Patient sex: F
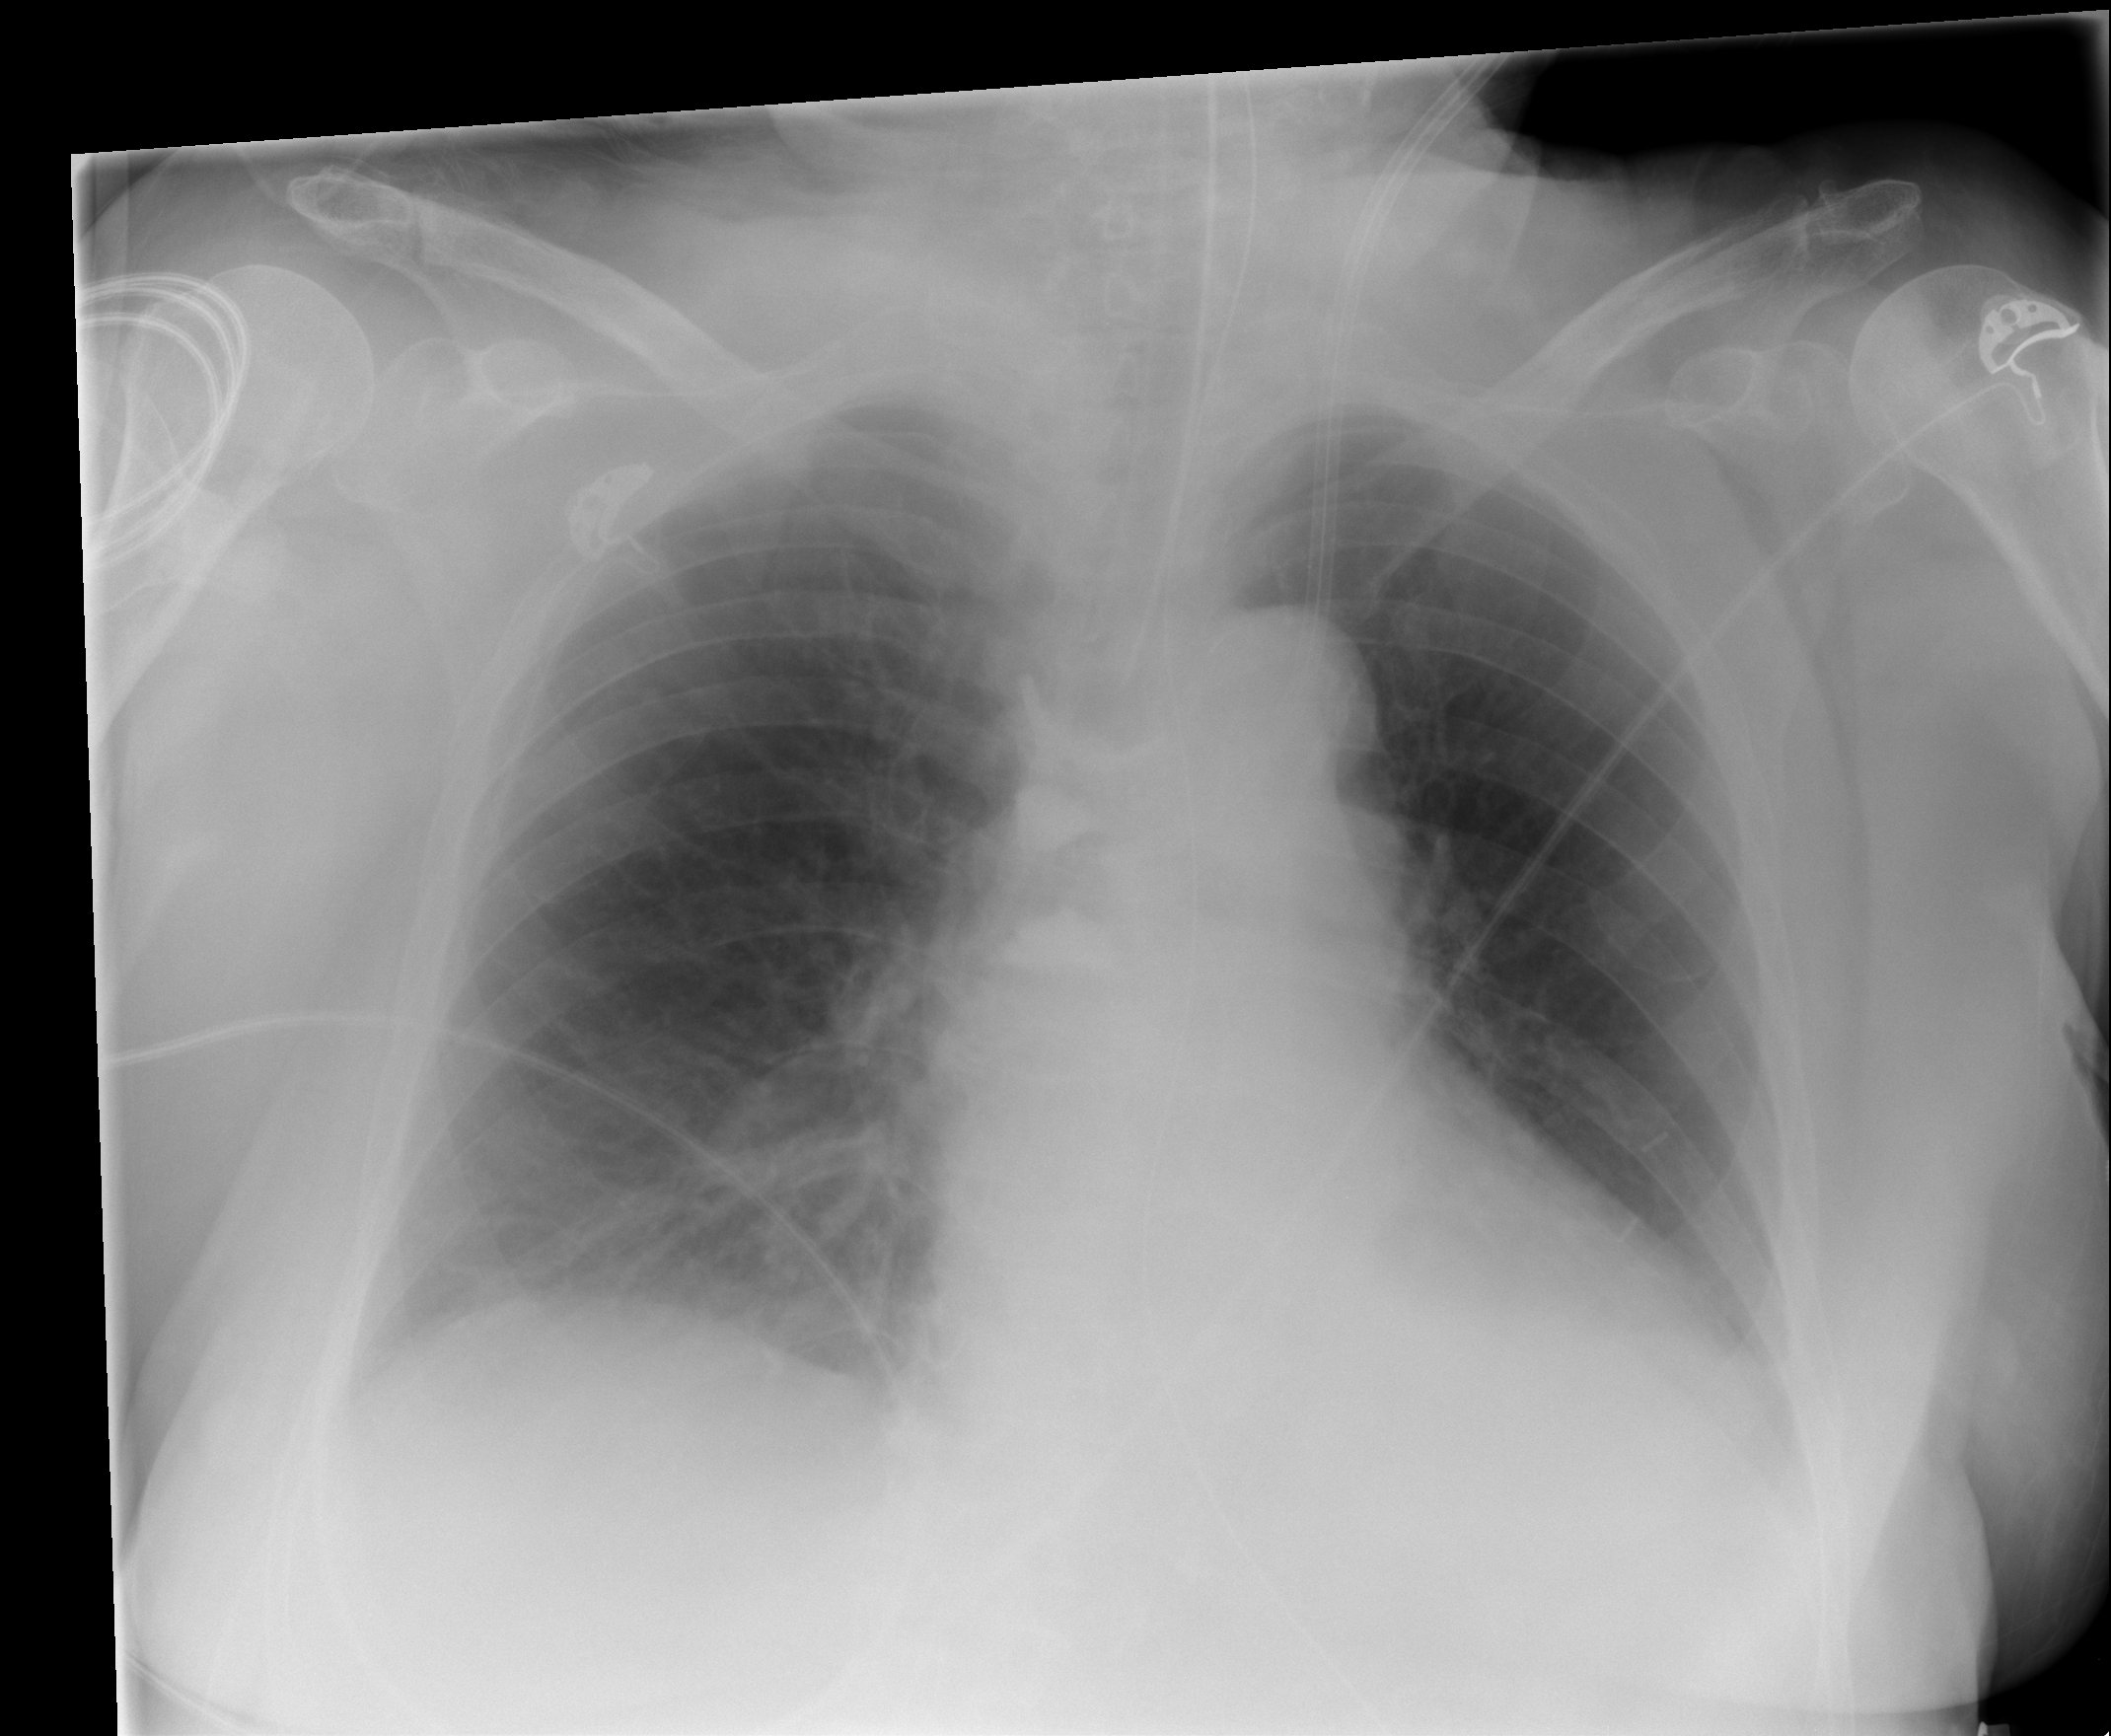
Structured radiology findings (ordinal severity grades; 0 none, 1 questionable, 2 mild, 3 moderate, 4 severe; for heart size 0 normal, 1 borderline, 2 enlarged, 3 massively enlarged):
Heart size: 2
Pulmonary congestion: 0
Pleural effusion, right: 0
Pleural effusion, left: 1
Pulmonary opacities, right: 0
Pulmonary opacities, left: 0
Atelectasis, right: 1
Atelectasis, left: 2